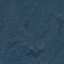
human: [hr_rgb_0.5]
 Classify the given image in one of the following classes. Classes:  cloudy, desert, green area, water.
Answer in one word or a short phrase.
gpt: green area